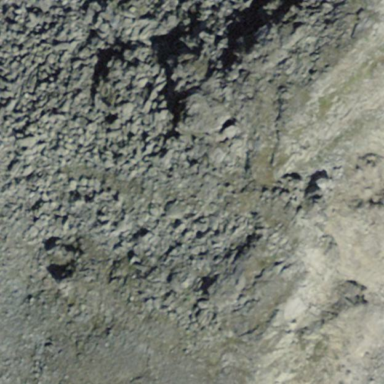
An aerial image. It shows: Landscape dominated by bare rock.